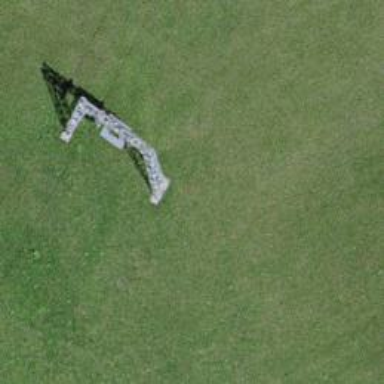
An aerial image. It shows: Pylon used for aerialway.